Aerial crown-view tile of a tropical tree (Barro Colorado Island, Panama), acquired 20250818:
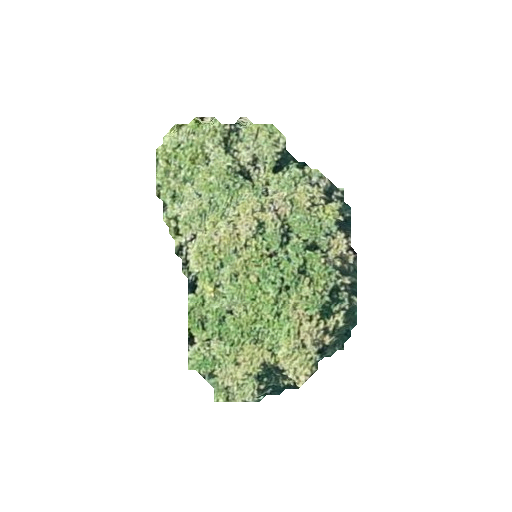
Species: Pourouma bicolor
GBIF accepted scientific name: Pourouma bicolor
Crown area: 60.441 m²